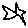
Label: star